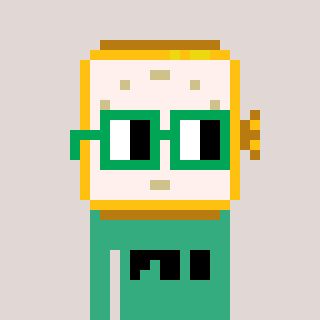
a pixel art character with square green glasses, a watch-shaped head and a teal-colored body on a warm background